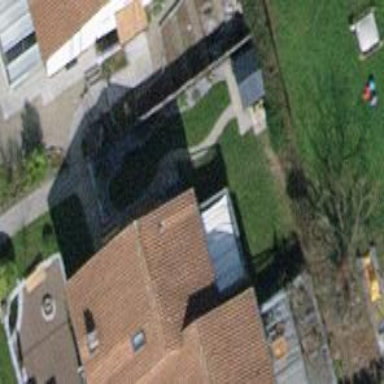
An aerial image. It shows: Terrace building.